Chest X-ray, AP view. Patient: 31 years old, sex M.
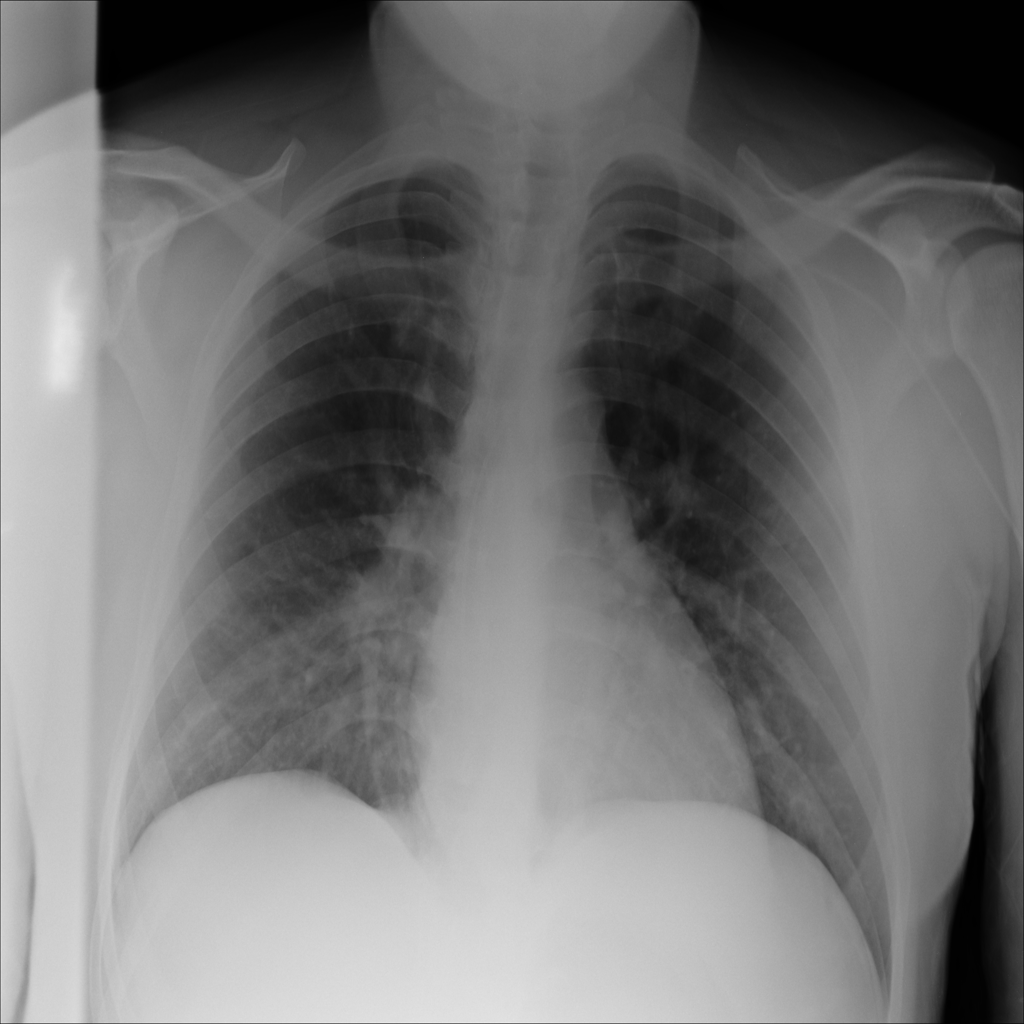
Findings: No Finding